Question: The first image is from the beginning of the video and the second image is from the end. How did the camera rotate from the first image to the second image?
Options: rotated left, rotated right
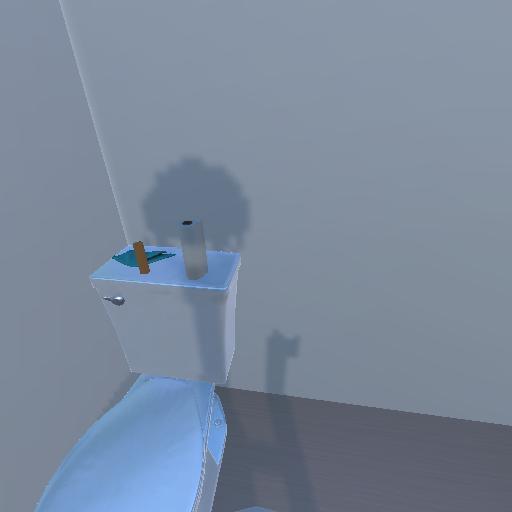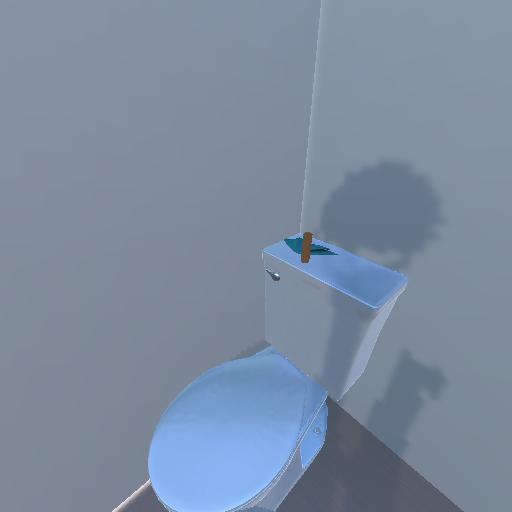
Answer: rotated left